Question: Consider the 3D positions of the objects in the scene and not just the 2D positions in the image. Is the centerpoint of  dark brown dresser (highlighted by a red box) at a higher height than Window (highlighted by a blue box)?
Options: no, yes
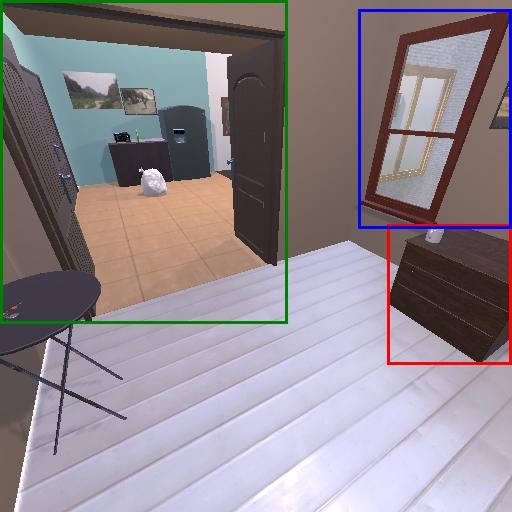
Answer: no